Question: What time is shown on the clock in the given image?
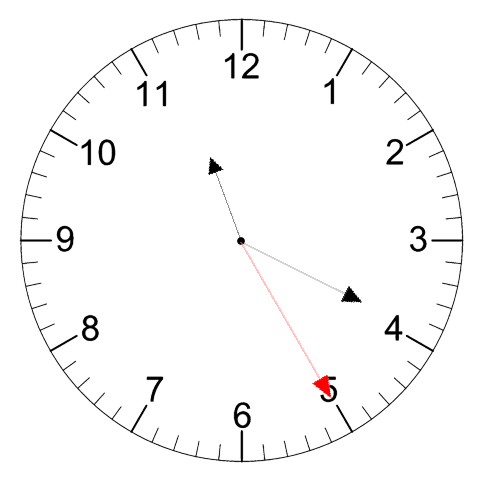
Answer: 11:19:25